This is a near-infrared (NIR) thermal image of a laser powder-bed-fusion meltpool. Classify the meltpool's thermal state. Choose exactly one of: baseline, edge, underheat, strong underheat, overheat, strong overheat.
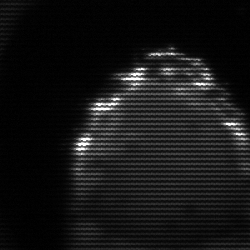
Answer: edge